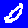
Digit: 0